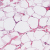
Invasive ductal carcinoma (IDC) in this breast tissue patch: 0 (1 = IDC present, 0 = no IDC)